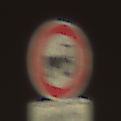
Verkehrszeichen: VerbotKraftfahrzeugeZuegeNichtSchneller25
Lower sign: SonstigeFahrzeugePersonengruppenFrei3
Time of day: SunriseSunset
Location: Outdoor (Nature)
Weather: PartlyCloudy
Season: NotSpecified
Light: Natural